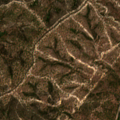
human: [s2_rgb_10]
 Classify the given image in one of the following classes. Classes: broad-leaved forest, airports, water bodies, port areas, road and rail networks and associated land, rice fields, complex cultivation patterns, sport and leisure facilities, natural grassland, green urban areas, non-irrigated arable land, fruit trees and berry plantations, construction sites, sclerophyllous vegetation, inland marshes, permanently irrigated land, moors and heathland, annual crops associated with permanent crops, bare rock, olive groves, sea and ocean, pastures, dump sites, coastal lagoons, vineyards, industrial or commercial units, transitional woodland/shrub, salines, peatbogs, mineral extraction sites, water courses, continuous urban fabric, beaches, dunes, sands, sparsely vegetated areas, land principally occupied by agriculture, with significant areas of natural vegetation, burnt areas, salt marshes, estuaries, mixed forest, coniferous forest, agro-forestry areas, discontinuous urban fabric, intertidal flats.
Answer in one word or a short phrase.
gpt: broad-leaved forest, transitional woodland/shrub